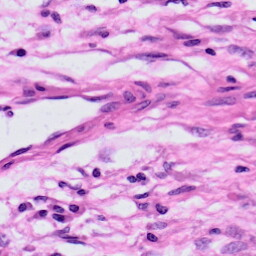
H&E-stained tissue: Skin